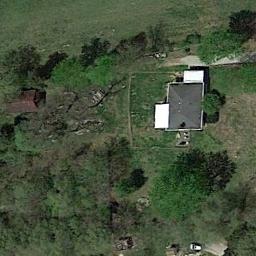
Label: residential